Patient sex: M
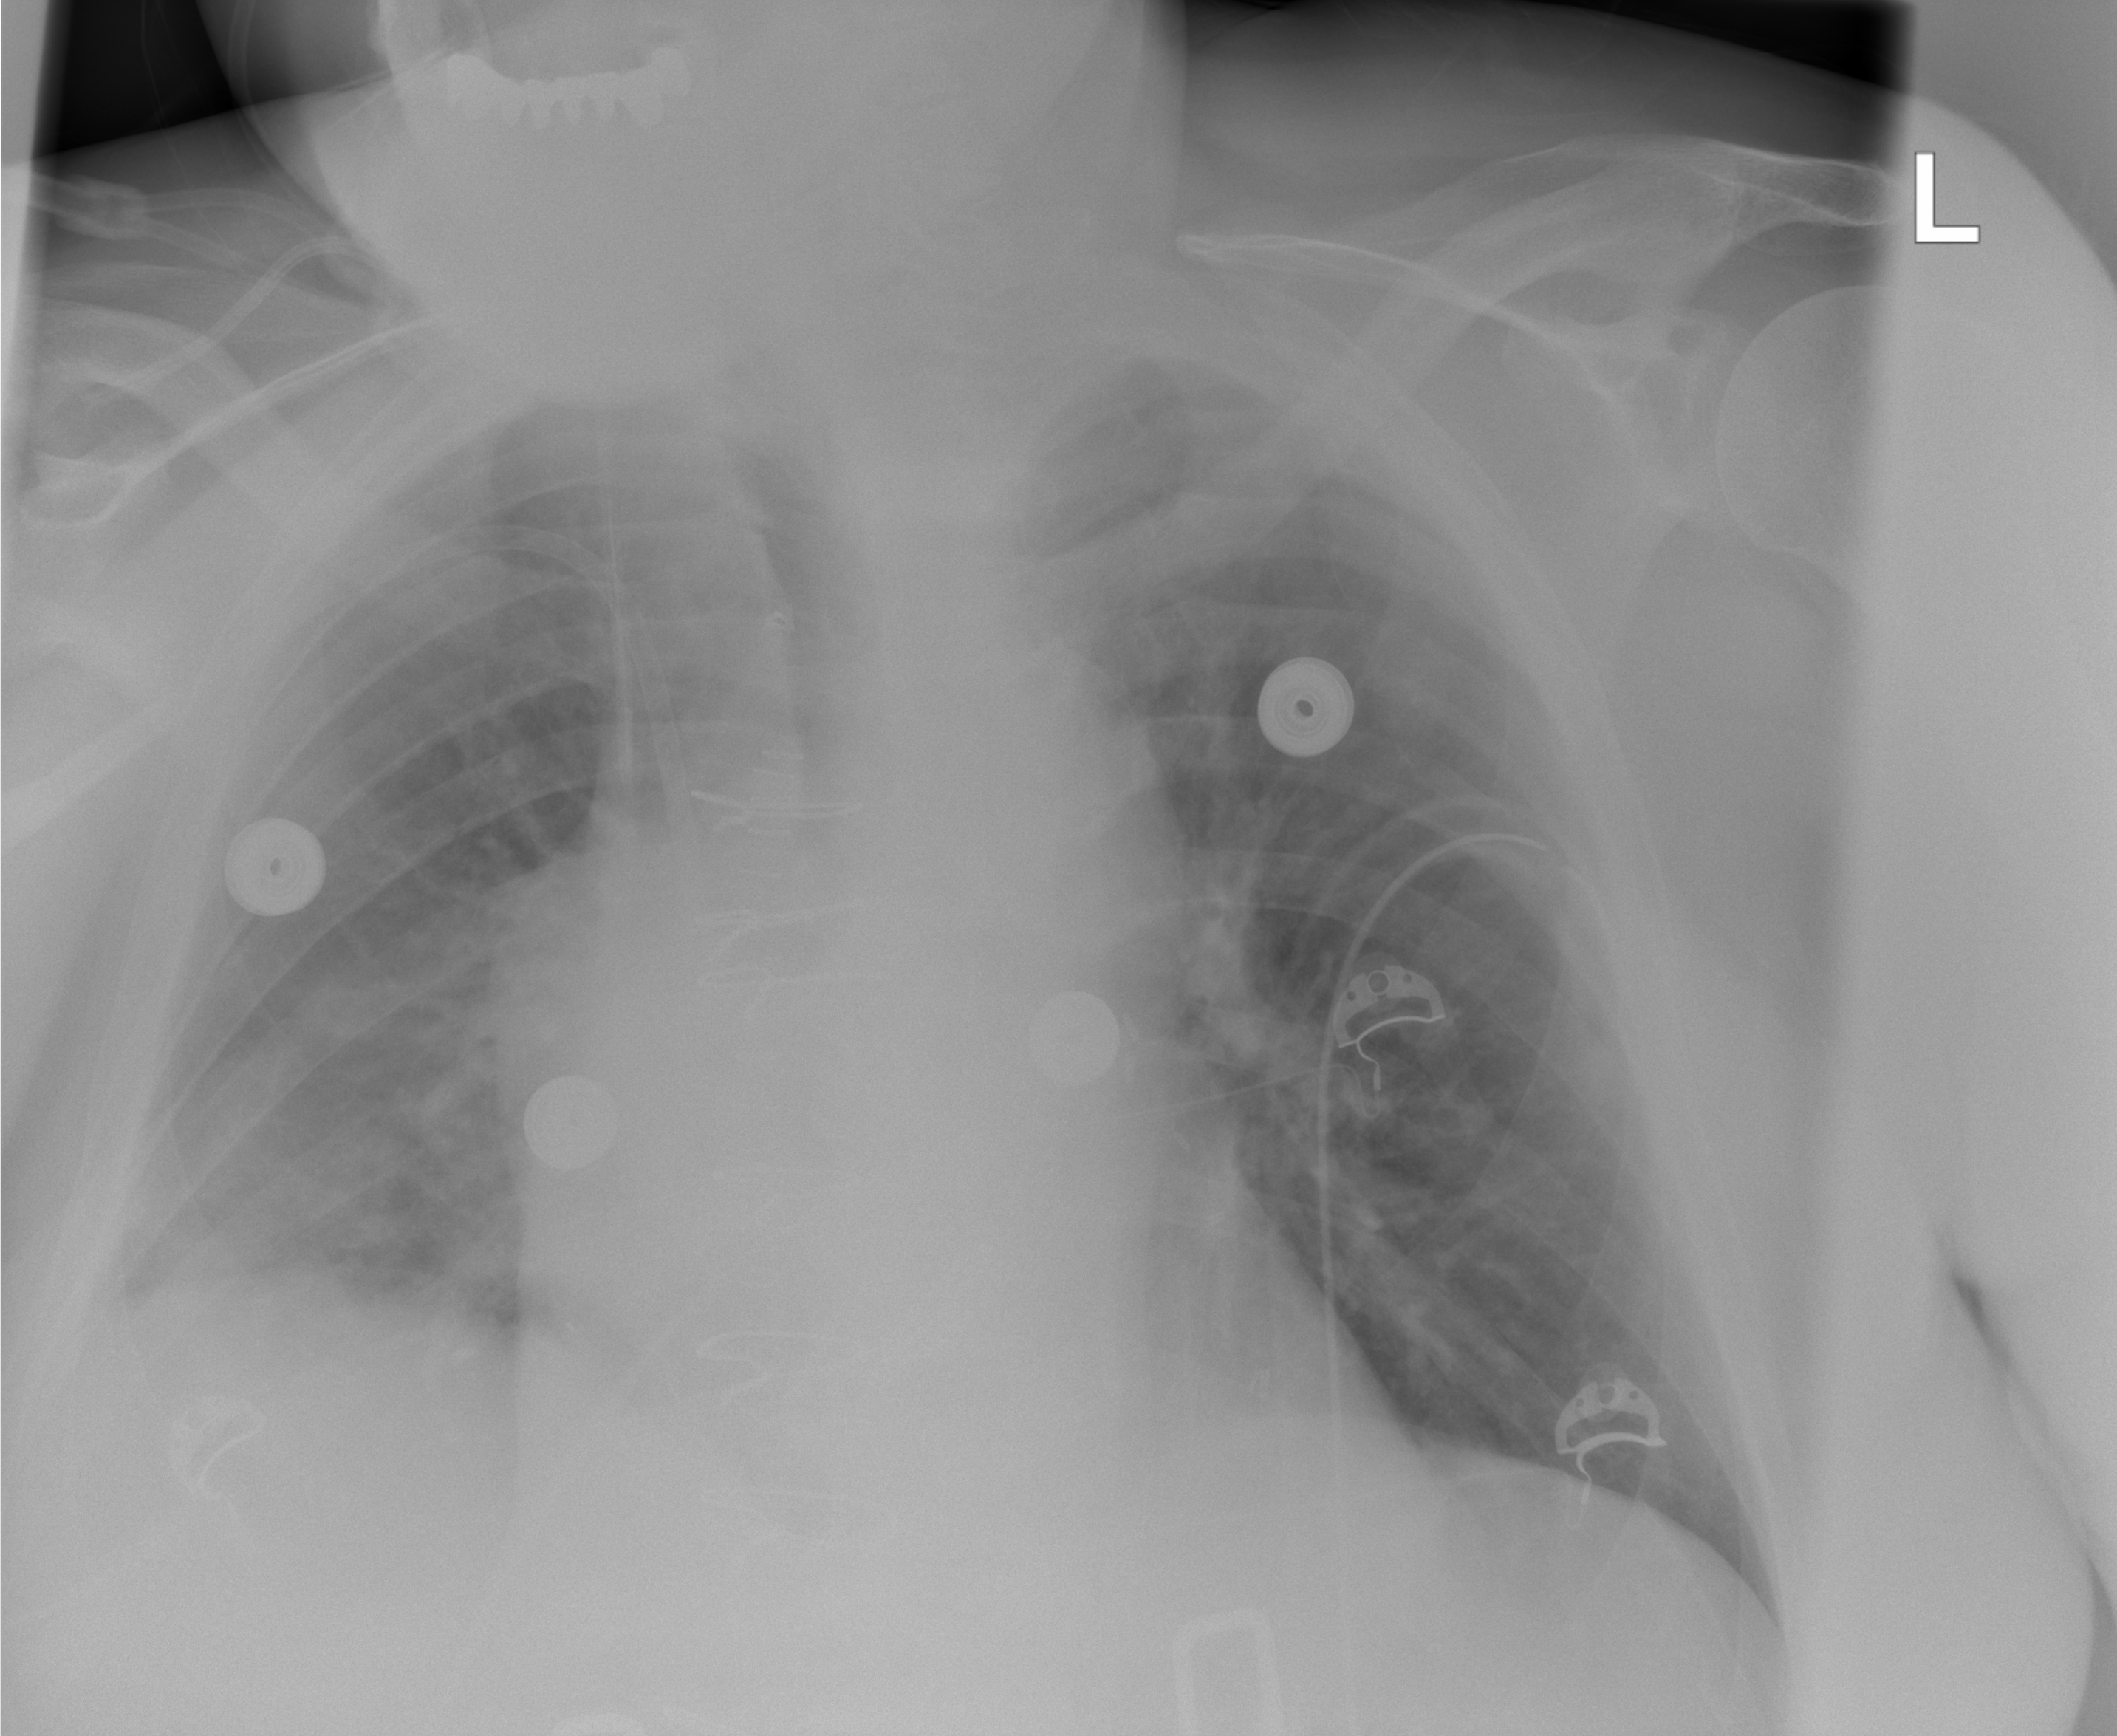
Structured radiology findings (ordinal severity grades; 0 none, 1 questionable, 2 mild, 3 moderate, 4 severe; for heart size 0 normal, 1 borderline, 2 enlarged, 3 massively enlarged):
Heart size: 0
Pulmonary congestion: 2
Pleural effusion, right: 2
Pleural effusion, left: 0
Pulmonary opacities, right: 2
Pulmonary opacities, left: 0
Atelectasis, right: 2
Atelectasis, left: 0